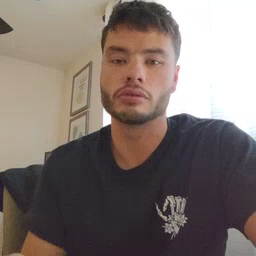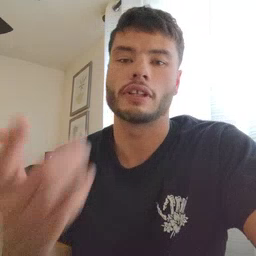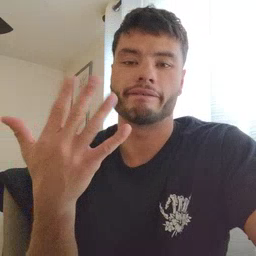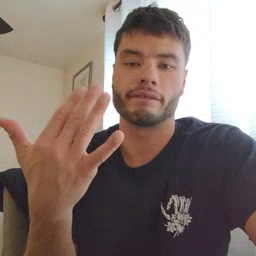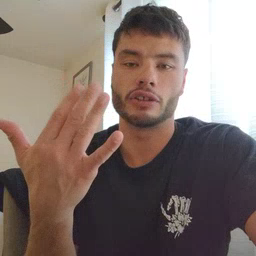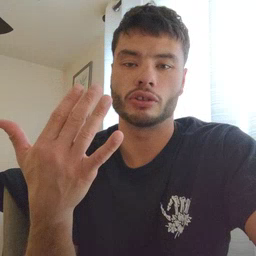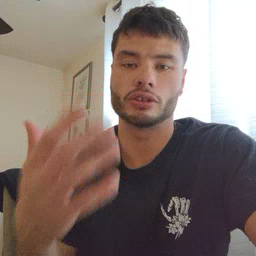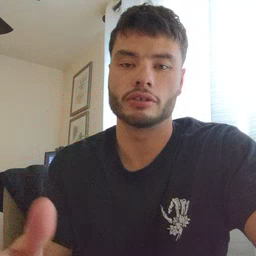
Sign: finger